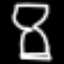
Label: hourglass